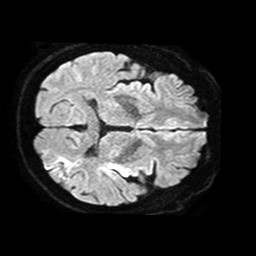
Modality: TRACE
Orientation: axial
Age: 50
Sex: male
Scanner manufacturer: philips
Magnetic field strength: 1.5 T
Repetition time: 3.887 s
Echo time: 0.09873 s